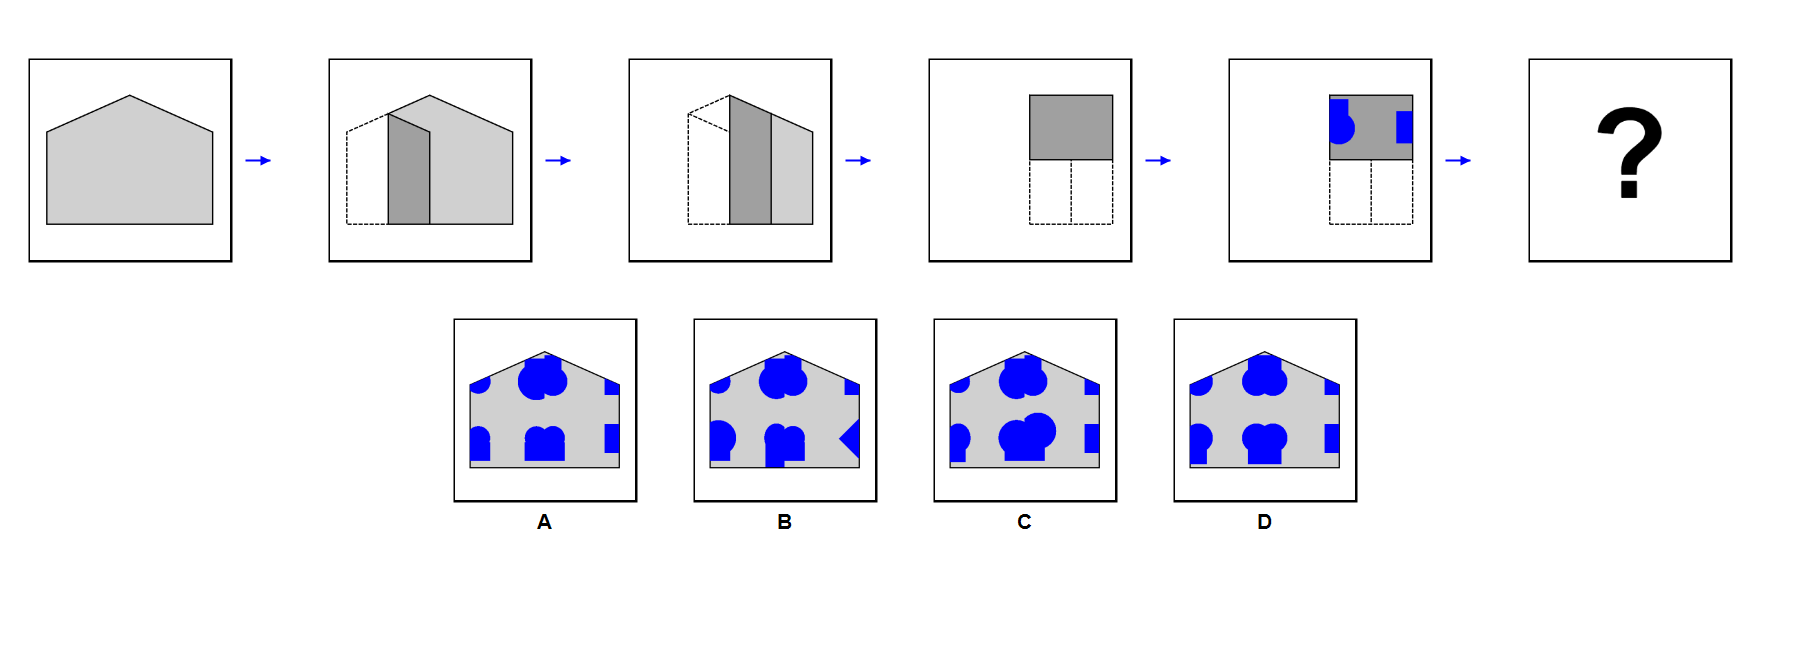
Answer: D